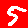
Digit: 5